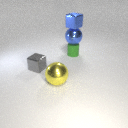
small gray metal cube behind large yellow metal sphere